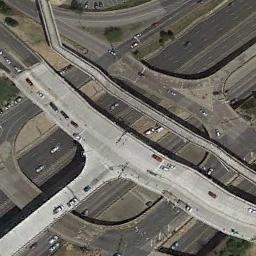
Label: overpass